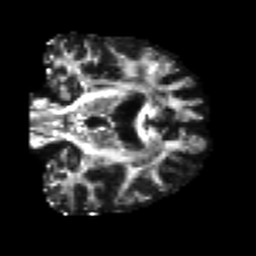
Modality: FA
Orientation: coronal
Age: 74
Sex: male
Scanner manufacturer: siemens
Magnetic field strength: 3 T
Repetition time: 7.3 s
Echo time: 0.087 s